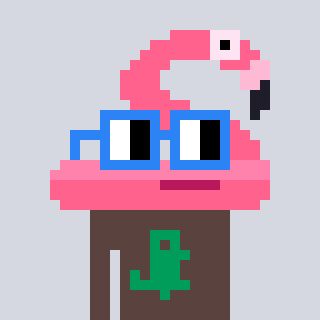
a pixel art character with square blue glasses, a flamingo-shaped head and a darkbrown-colored body on a cool background